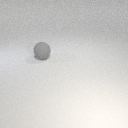
large gray rubber sphere